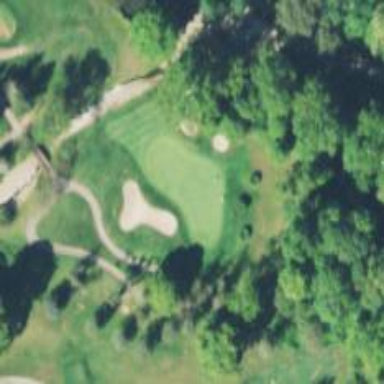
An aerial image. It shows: Golf hole.